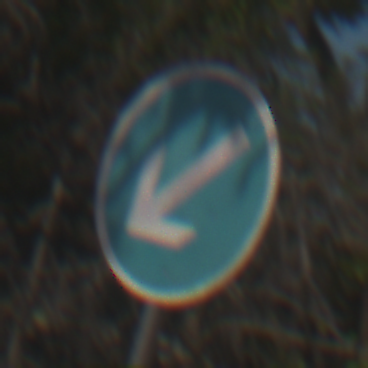
Verkehrszeichen: VorgeschriebeneVorbeifahrtLinks
Umgebung: Outdoor, Nature
Tageszeit: MorningAfternoon
Wetter: Clear
Licht: Natural
Jahreszeit: Summer
Kontrast: HighContrast